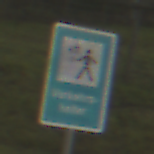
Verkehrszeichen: Verkehrshelfer
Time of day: SunriseSunset
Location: Outdoor (Nature)
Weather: PartlyCloudy
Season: NotSpecified
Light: Natural